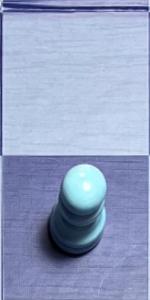
Label: Pawn_White